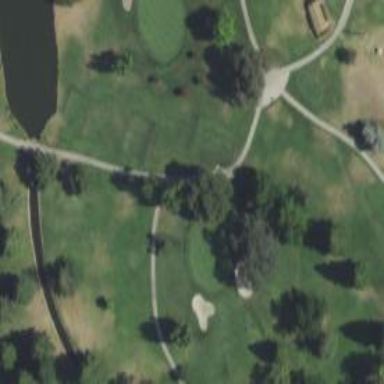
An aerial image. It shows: View of golf hole.